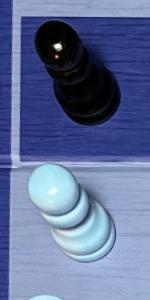
Label: Pawn_White